【题型】填空题　【知识点】向量　【难度】easy
高一学生将质量为 20kg 的物体用两根绳子悬挂起来，如图（1）（2），两根绳子与铅垂线的夹角分别为$45^\circ$和$30^\circ$，则拉力$\vec{f_1}$与$\vec{f_2}$大小的比值为$\underline{\quad\quad\quad\quad}$。

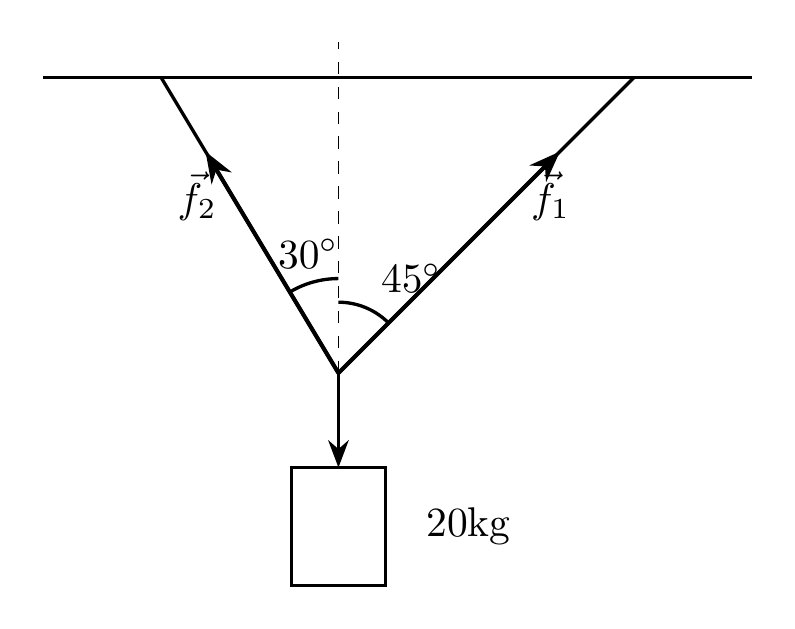
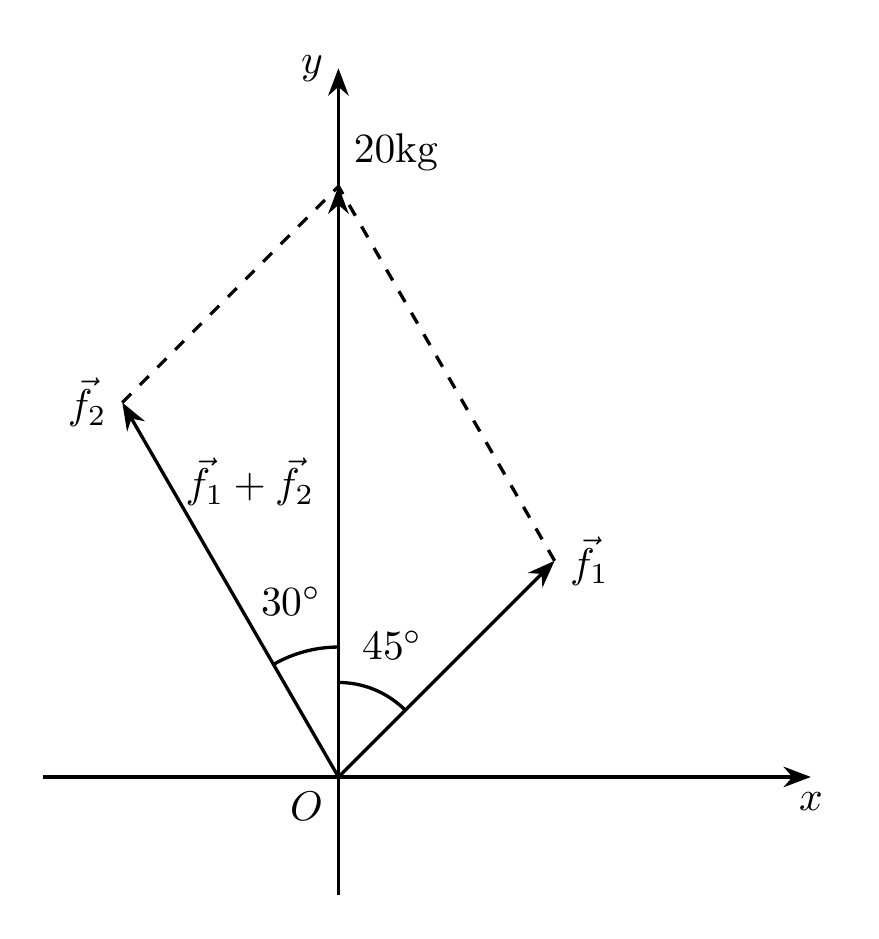
【解答】
【答案】$\frac{\sqrt{2}}{2}$

【分析】根据绳子拉力的水平方向上分力的合力为 0 可求出答案。

【详解】设$|\vec{f_1}| = x \, \text{N}$，$|\vec{f_2}| = y \, \text{N}$，

则$x \sin 45^\circ = y \sin 30^\circ$，

可得$\frac{|\vec{f_1}|}{|\vec{f_2}|} = \frac{x}{y} = \frac{\sin 30^\circ}{\sin 45^\circ} = \frac{\sqrt{2}}{2}$。

故答案为：$\frac{\sqrt{2}}{2}$。